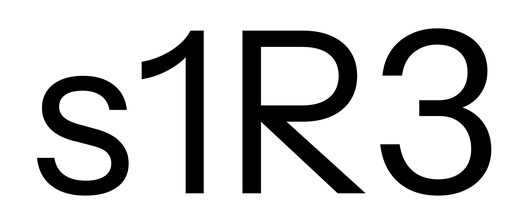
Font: InstrumentSans_Regular